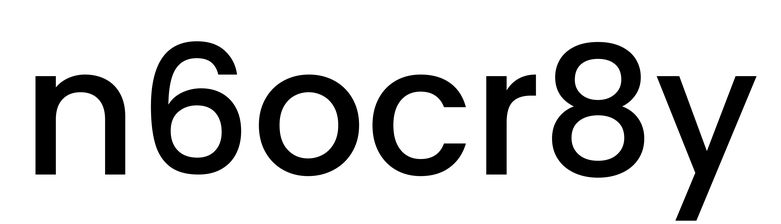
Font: Poppins-Medium